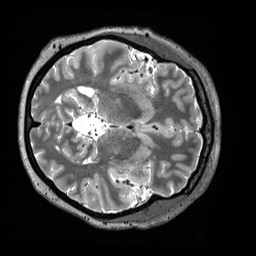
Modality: T2w
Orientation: axial
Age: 46
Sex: female
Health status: ill
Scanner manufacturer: siemens
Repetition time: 3.2 s